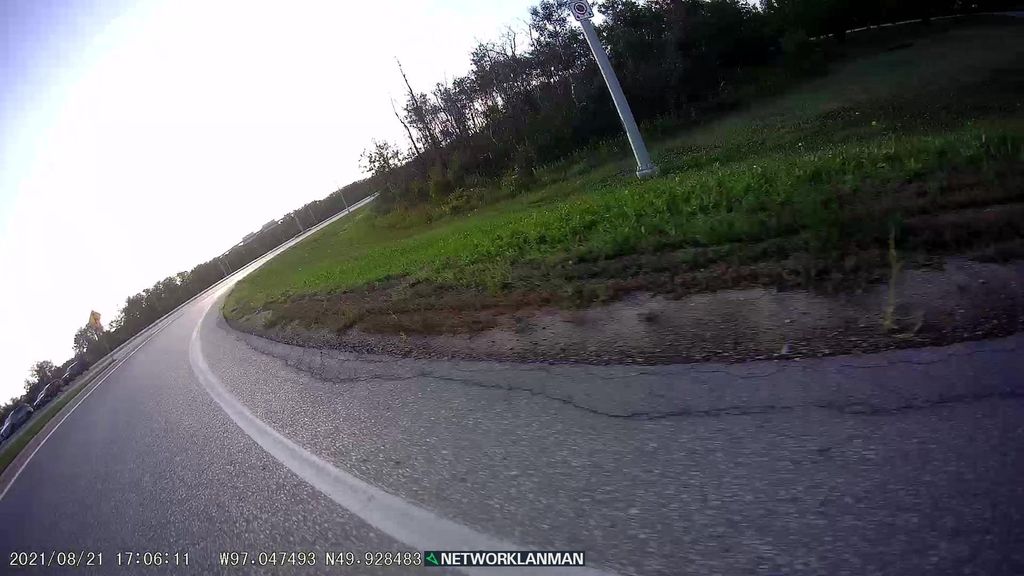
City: winnipeg